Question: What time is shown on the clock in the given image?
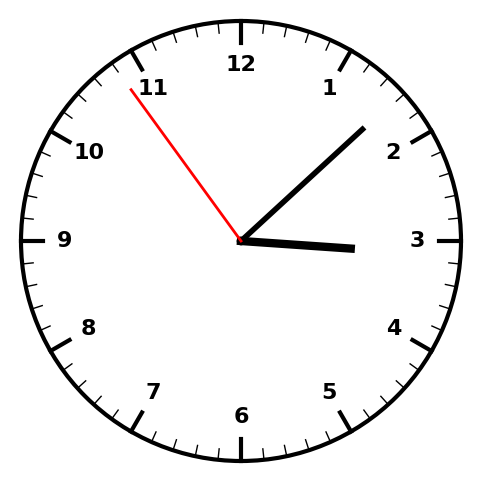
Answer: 03:07:54